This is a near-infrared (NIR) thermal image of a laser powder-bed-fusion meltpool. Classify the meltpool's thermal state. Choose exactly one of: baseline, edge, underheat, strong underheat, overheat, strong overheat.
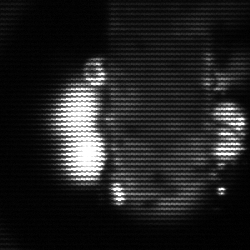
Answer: strong underheat